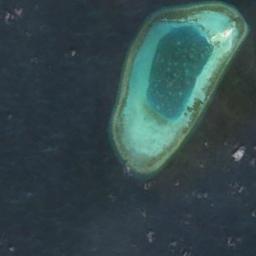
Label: island